Question: The mule documentation <URL> talk about how to set the 'messageIdExpression' in the Aggregation router, my question is why would I need to set the 'messageId' especially when it cannot be customised in the splitting process.
The section of the documentation I am confused about is:
'''
<expression-message-info-mapping
messageIdExpression="#[java.util.UUID.randomUUID().toString()]"
correlationIdExpression="#[xpath3('//order/@id')]" />
'''
The same documentation shows that the 'messageId' is not used during the aggregation process or am I holding the wrong end of the stick here ?

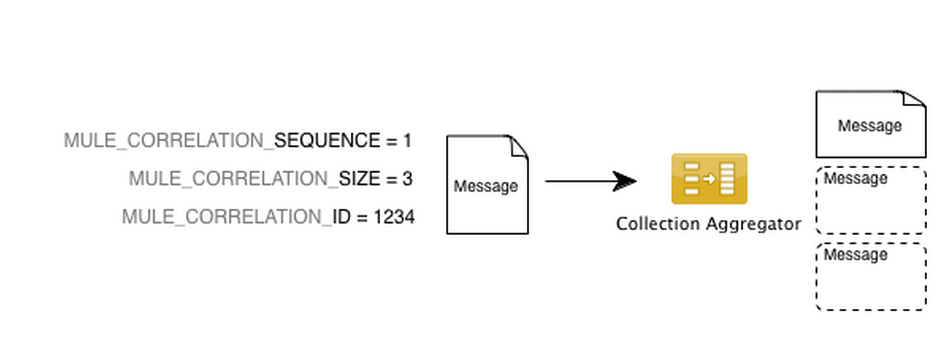
Answer: The 'expression-message-info-mapping' element configures the <URL> class which takes care of both generating message IDs and message correlation IDs.
This has no default value for 'messageIdExpression' so you need to configure both to be able to use it, even if in the case of aggregation, only the correlation ID is used for grouping messages.